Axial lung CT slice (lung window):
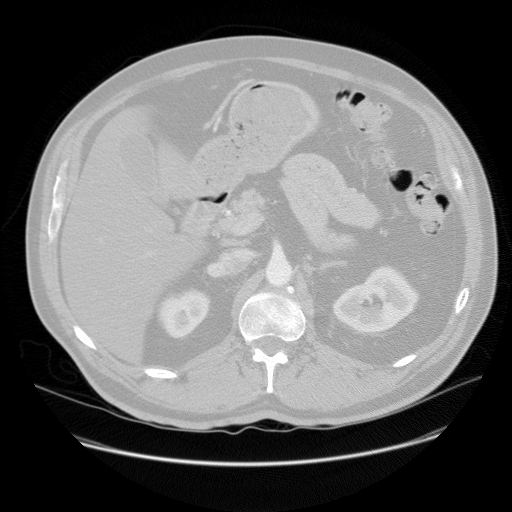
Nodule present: no